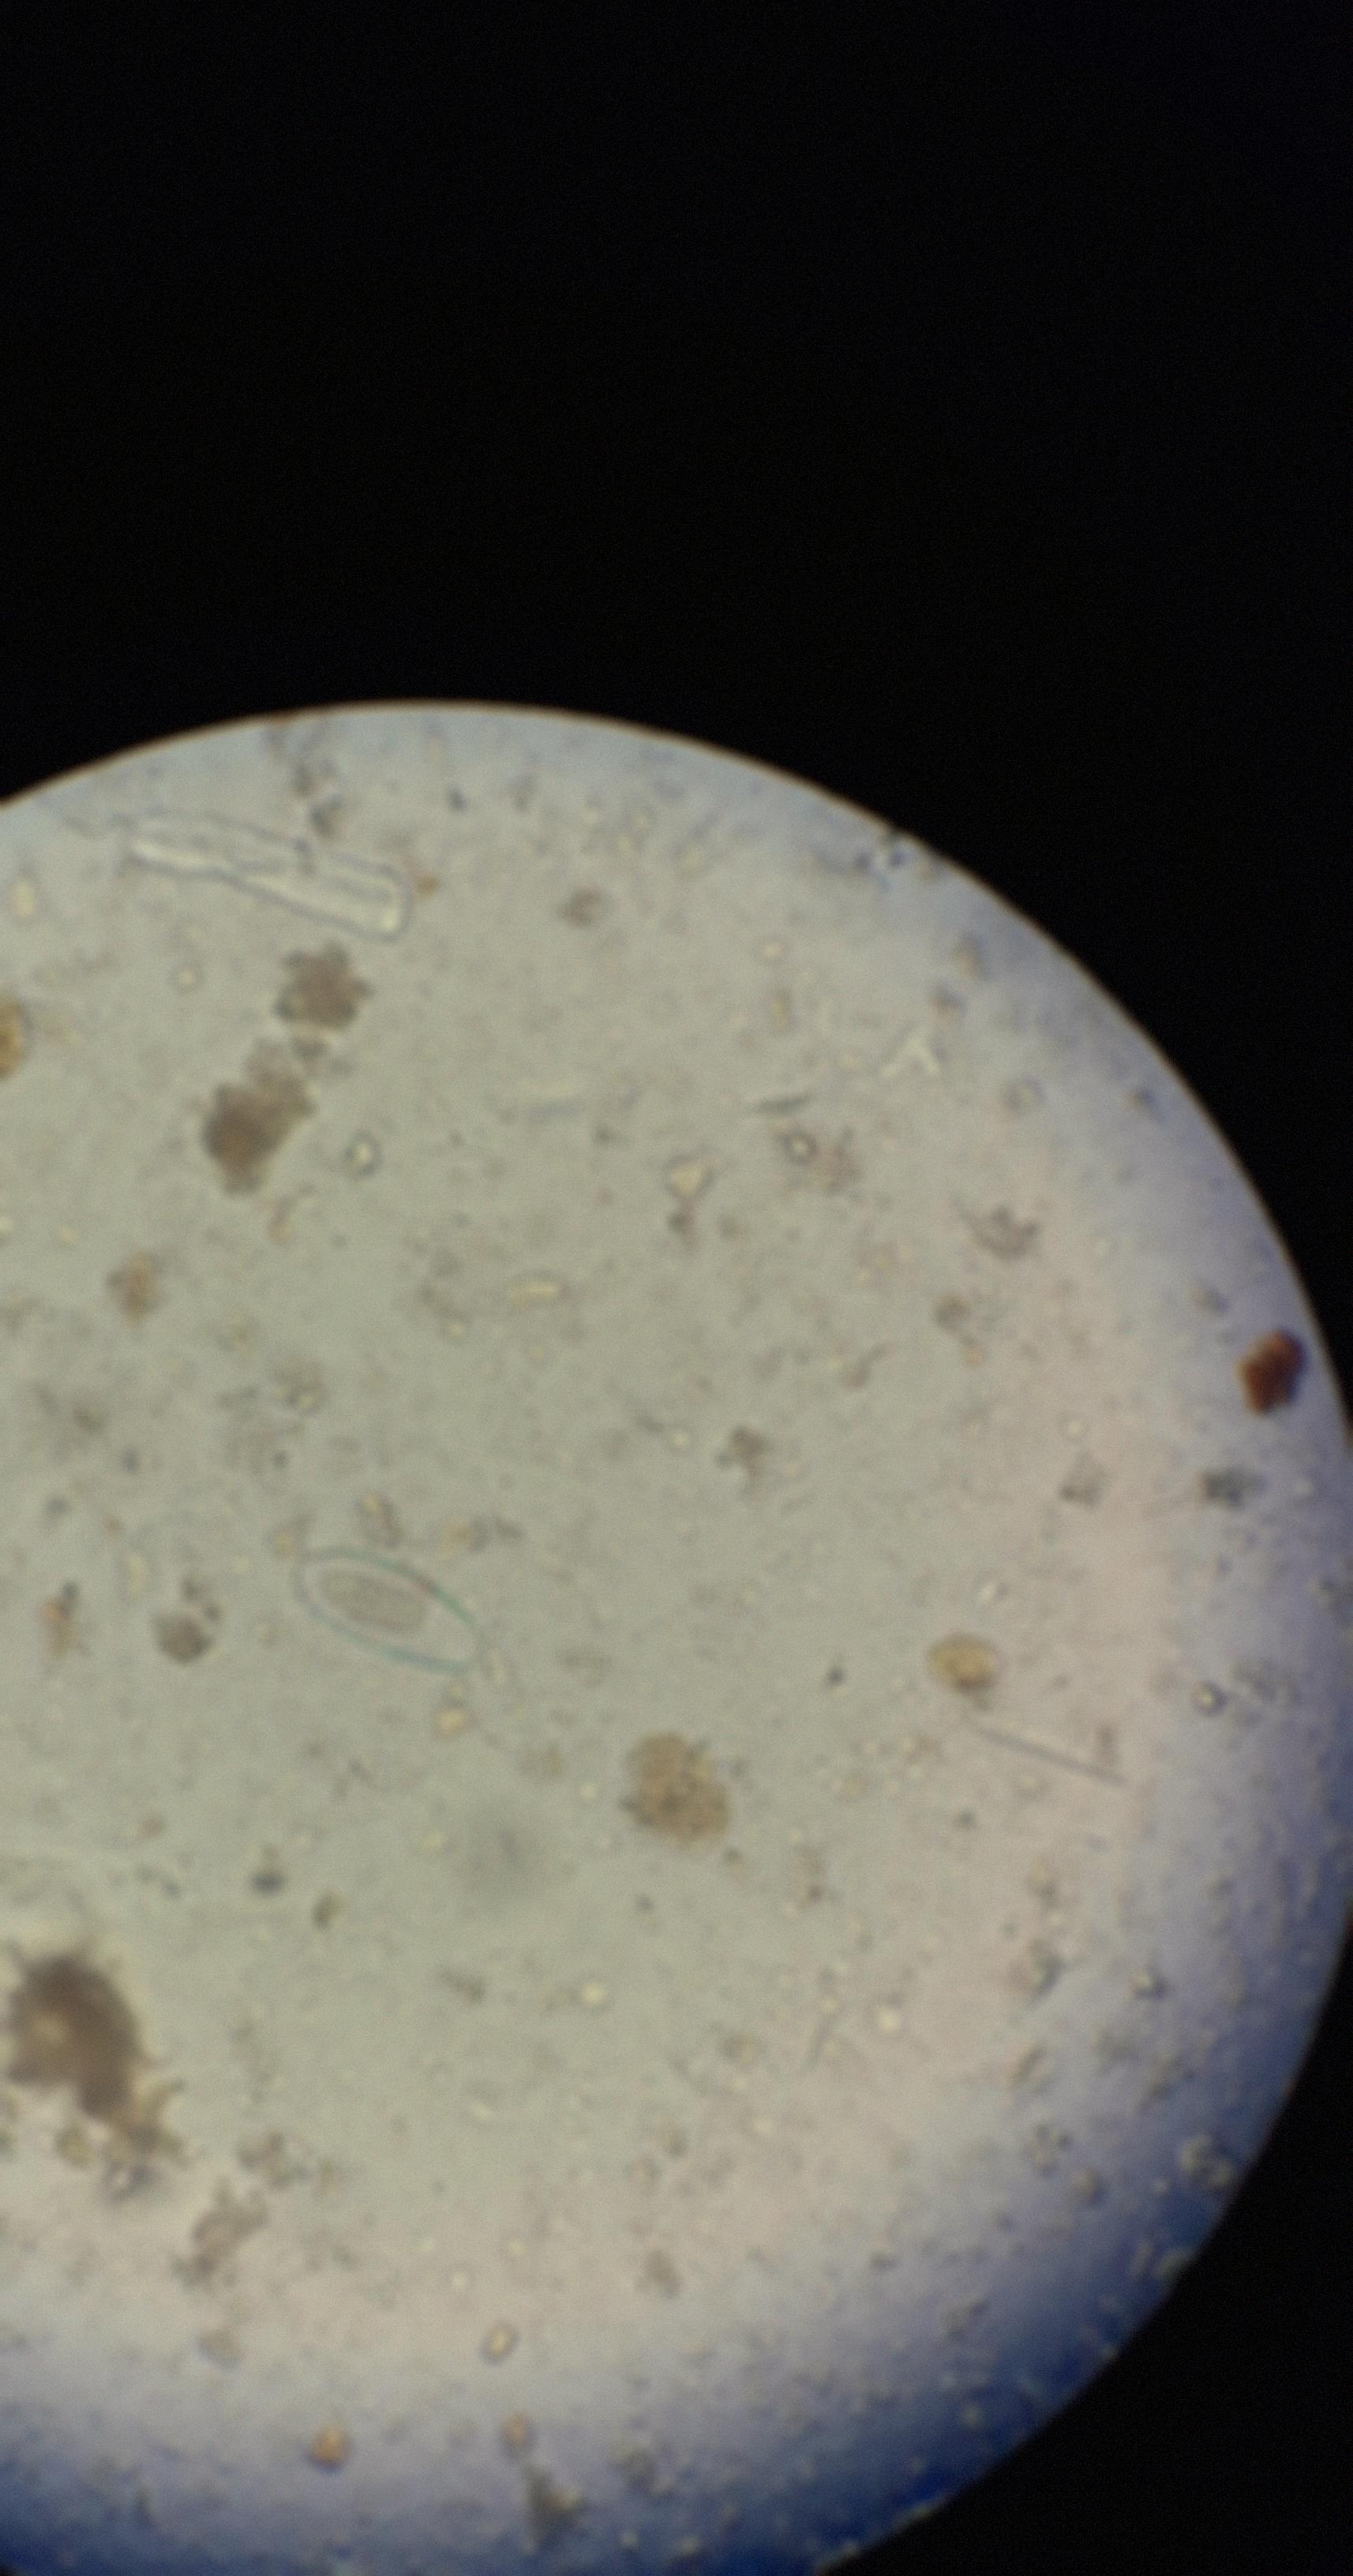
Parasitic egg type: Enterobius vermicularis